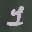
Label: 1